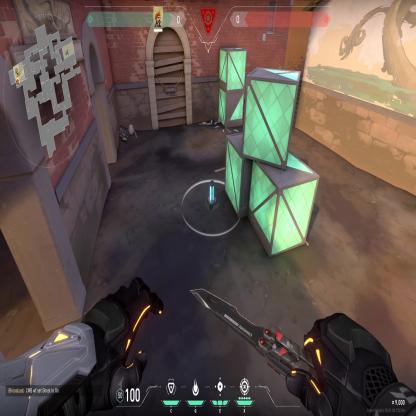
Label: planted spike